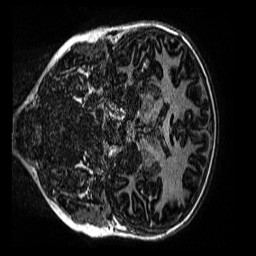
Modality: MP2RAGE
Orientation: coronal
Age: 11
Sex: female
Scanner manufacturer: siemens
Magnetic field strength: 3 T
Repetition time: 4 s
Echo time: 0.00299 s